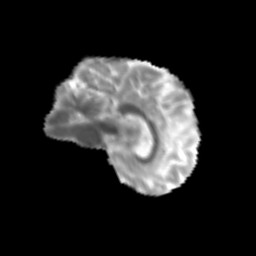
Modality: MD
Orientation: sagittal
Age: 62
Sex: male
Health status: ill
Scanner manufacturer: siemens
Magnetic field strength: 3 T
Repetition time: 8.7 s
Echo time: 0.11 s